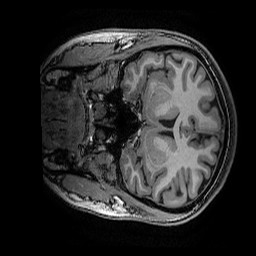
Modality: T1w
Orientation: coronal
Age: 22
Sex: female
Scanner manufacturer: ge
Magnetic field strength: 3 T
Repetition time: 0.007 s
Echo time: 0.00342 s